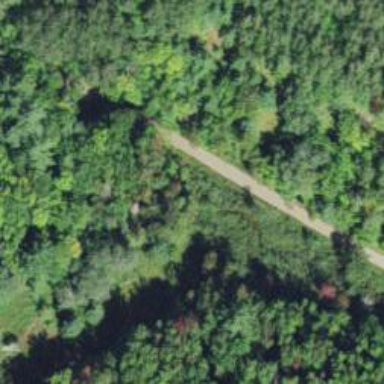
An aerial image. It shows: Abandoned railway siding that is part of historic railway.